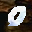
Label: 0